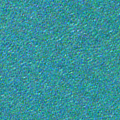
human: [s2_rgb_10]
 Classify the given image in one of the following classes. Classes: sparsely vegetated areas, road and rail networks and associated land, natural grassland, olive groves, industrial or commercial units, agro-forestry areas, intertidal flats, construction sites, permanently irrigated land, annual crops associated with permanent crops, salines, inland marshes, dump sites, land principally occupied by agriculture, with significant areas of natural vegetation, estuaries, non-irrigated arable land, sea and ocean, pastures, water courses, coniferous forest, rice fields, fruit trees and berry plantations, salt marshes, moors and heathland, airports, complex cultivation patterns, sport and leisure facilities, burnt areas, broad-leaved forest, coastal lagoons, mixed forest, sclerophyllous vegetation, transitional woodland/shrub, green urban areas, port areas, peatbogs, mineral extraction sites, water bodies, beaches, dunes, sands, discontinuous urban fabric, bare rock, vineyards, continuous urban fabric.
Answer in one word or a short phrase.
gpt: sea and ocean